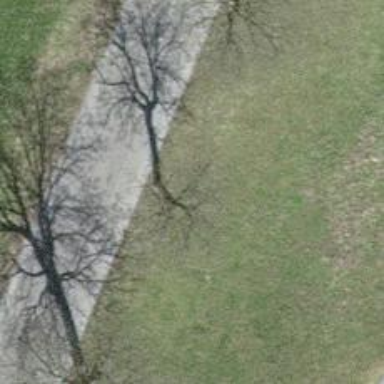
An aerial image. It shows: Urban tree adding natural touch to the cityscape.